Question: Previously, we have a legacy system, which we are using C++ code to generate reports in Text file and Excel file. However, it is a pain to perform manual coding to perform all the raw data processing and report format rendering.
Recently, we had success to migrate all the raw data into SQL database.
To avoid writing manual code, we decide to evaluate the following tool.
1. JasperReports - Able to help us perform report format rendering?
2. OpenReport - Provides us web access to the generated report?
Currently, our raw data looks something like :

Based on the demo provided by OpenReport and JasperReports, I believe we can generate a report like
'''
Summary Report for Lot 2
------------------------
Measurement Type Value
----------------------------------
Lead 1 Average 1.30
Lead 1 StdDev 0.16
.
.
Lead 2 Average 2.08
Lead 2 StdDev 0.55
'''
However, this is a little far than what we want. What we want is to able
1. Take the multiple rows of Lead 1, 2, 3... under Average category, and have a logic code function to recalculate them into a single Lead row.
2. Do the same for rest of the statistics like StdDev...
3. Have a report format like :
---
'''
Summary Report for Lot 2
------------------------
Measurement Average StdDev
----------------------------------
Lead 2.33 1.23
'''
---
So far for the demo that I had seen, most of them are just '1 to 1 mapping' from raw database to report. In the middle of '1 to 1 mapping', I know there can be some simple SQL statement for filtering and manipulation. I haven't seen an example which can perform a 'sophisticated' processing.
The reason I call it 'sophisticated', as in C++ code, we require to perform std::string processing, making use of std::vector, std::map data structure and arithmetic operation. I am doubt SQL statement can perform similar.
Based on my listed requirement, is it possible that I can use available reporting tool in the market to generate report? Or we need to develop our own middle-ware to perform such task? (Perl/ Python/ ... whatever)
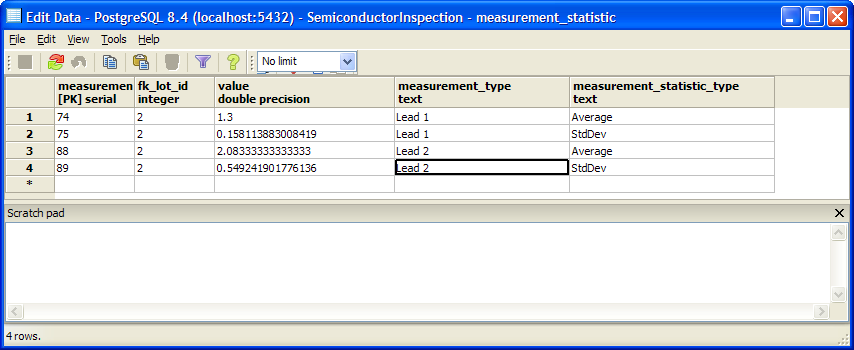
Answer: As long as your database schema is adequet, you should be able to do what in need in SQL and JasperReports.
With PostgreSQL, you can do things like <URL>, grouping, aggregate functions, etc.
With JasperReports, you can manipulate your data with Java, use subreports, etc.
The specific example can be done like this:
- 'select split_part(measurement_type, ' ', 1), measurement_statistic_type, value'-
There are also pure SQL ways to get this done.
Note:
- 'measurenet_type''measurement_name''measurement_id'-